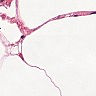
Metastatic tissue present: no